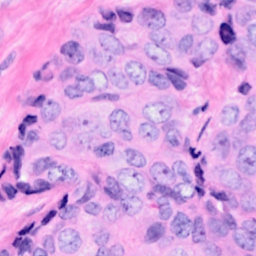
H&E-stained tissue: Breast